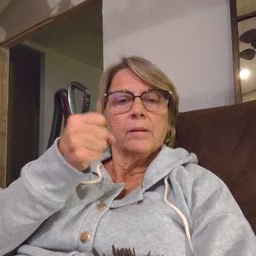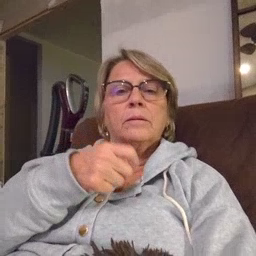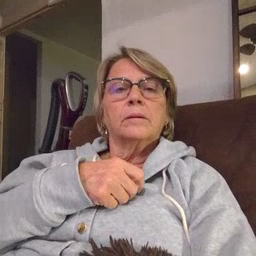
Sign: milk